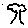
Label: tree